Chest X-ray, PA view. Patient: 22 years old, sex M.
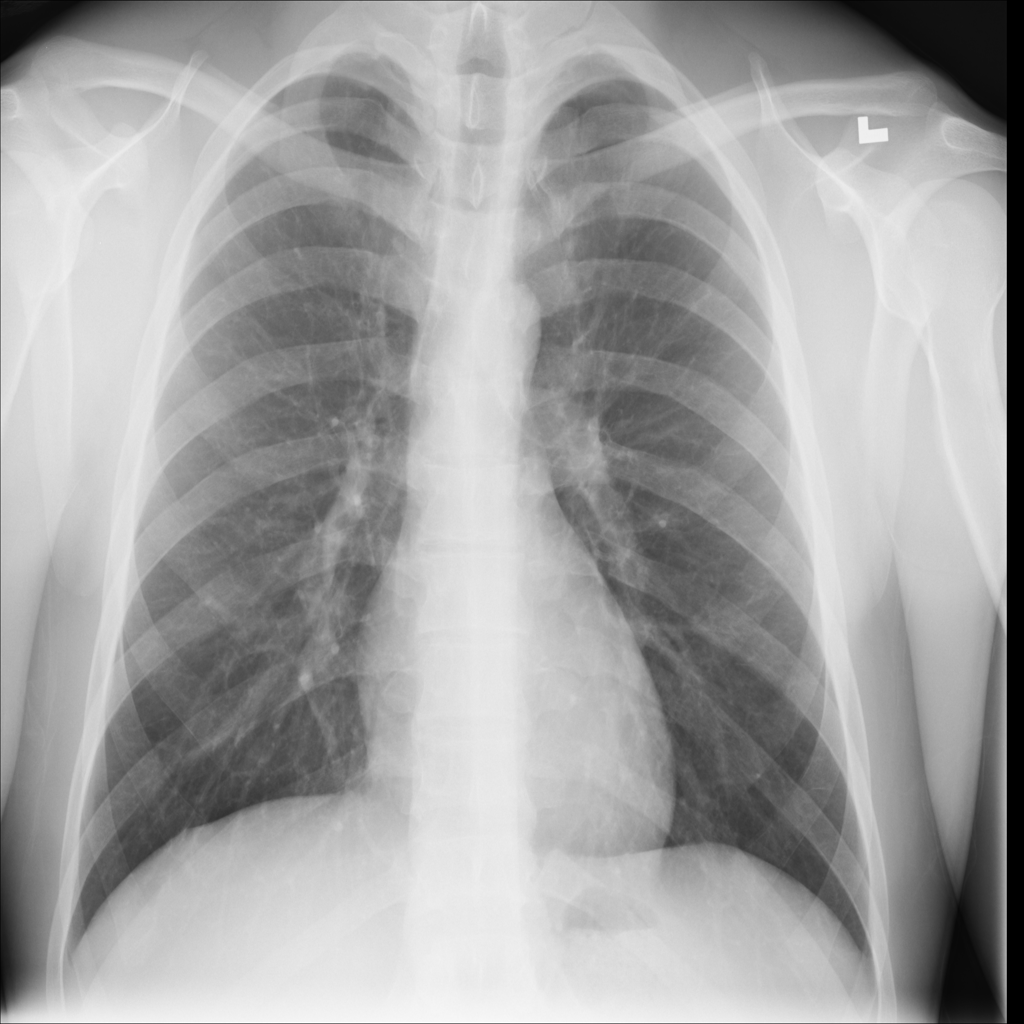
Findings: No Finding